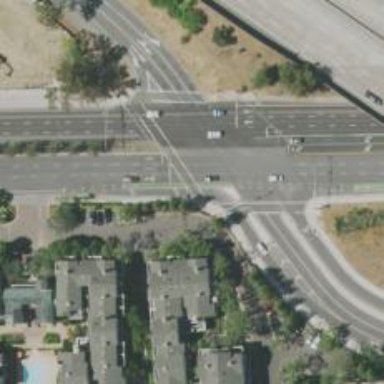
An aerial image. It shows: Solid stop line on the road.